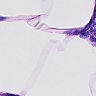
Metastatic tissue present: no